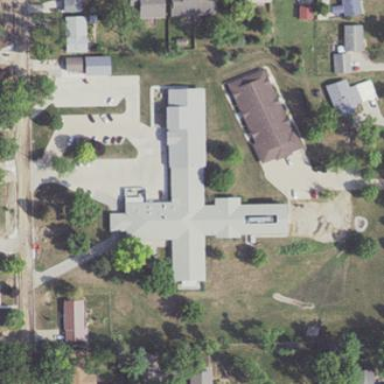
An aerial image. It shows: Nursing home building.